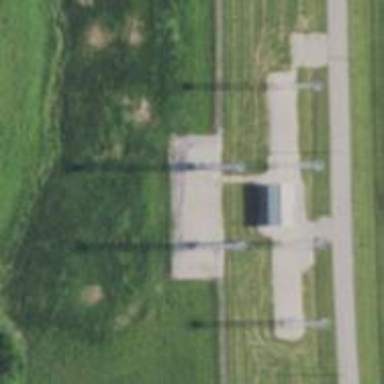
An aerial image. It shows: Communication mast tower.